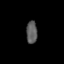
Tissue: skin
Cell type: Epithelial cells
Senescence score: 0.2407
Nuclear area (px): 244
Mean DAPI intensity: 90.914